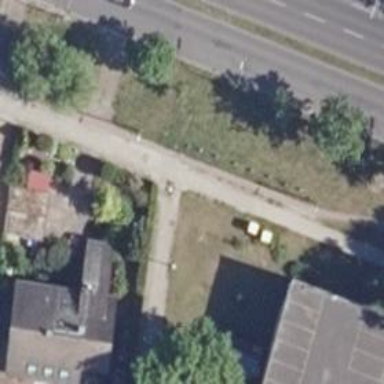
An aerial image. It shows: Sidewalk along the footway.